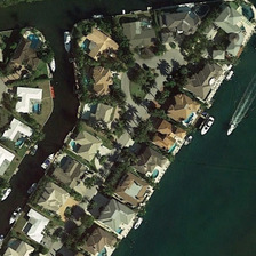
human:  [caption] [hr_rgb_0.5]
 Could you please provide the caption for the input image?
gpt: Some buildings and tropical plants are near branches and rivers.

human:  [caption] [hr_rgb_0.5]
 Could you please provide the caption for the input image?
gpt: Some buildings and tropical plants

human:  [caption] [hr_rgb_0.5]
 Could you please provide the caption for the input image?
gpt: Some tropical buildings and plants are located near branches of rivers.

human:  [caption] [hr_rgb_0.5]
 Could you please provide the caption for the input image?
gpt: Some buildings and tropical plants are near a river with branches.

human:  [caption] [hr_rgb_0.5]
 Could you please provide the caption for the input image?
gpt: Some tropical buildings and plants are close to branched rivers.